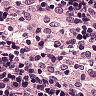
Metastatic tissue present: no